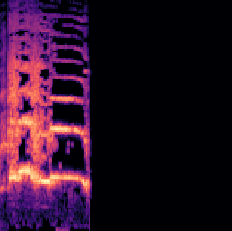
Sound class: Rooster